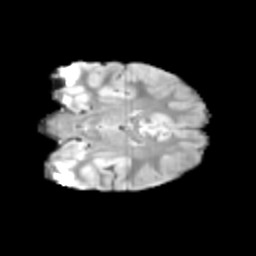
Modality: T2w
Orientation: coronal
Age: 10
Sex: male
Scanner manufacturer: siemens
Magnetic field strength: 3 T
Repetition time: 3.8 s
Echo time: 0.07 s